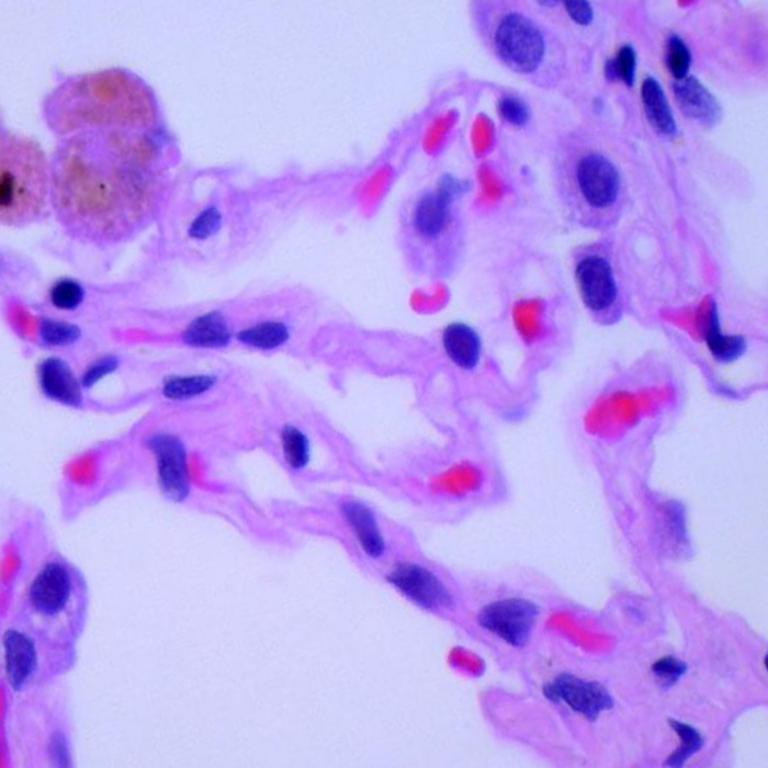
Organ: lung
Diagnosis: benign